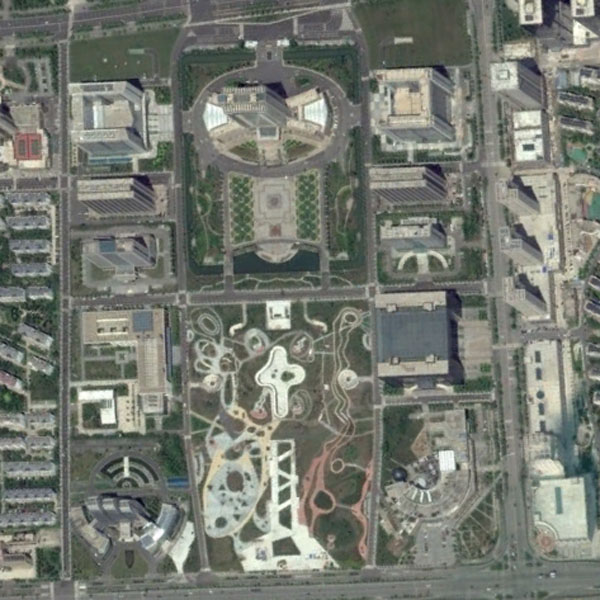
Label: Park